Question: Why does the output plot for the ggplot is not showing in the output?What is the problem with the following code? It doesn't produce any error but it does shows the ggplot graph in ui.In r shiny the data flow is very difficult, since i'm a beginner

ui.R
'''
library(shiny)
library(DT)
library(ggplot2)
shinyUI(fluidPage(
titlePanel("Stock prediction"),
sidebarLayout(
sidebarPanel(
textInput(inputId = "stock_name",label = "Enter the stock name",value = "MSFT"),
textInput(inputId = "stock_history",label = "How many days back would you like your data to go back to help make the prediction?",value = "compact")
),
mainPanel(
h2("Stock data"),
DT::dataTableOutput("data_table"),
renderPlot("plot_high")
)
)
))
'''
server.R
'''
library(DT)
library(shiny)
library(alphavantager)
library(ggplot2)
data <- function(stock_name="",days_history){
av_api_key("YOUR_API_KEY")
sri <- data.frame(av_get(symbol = stock_name, av_fun = "TIME_SERIES_DAILY", interval = "15min", outputsize = "compact"))
sri
}
visualization <- function(sri){
high_vis <- ggplot(aes(x = timestamp, y = high),data = sri) + geom_freqpoly(stat = "identity") +
labs(title = "High price vs Time",x = "Timeline in months",y = "Share price - High") +
theme_classic(base_size = 20)
high_vis
}
shinyServer(function(input, output) {
output$data_table <- renderDataTable({data(input$stock_name,input$stock_history)})
output$plot_high <- renderPlot({visualization(data_table)})
})
'''
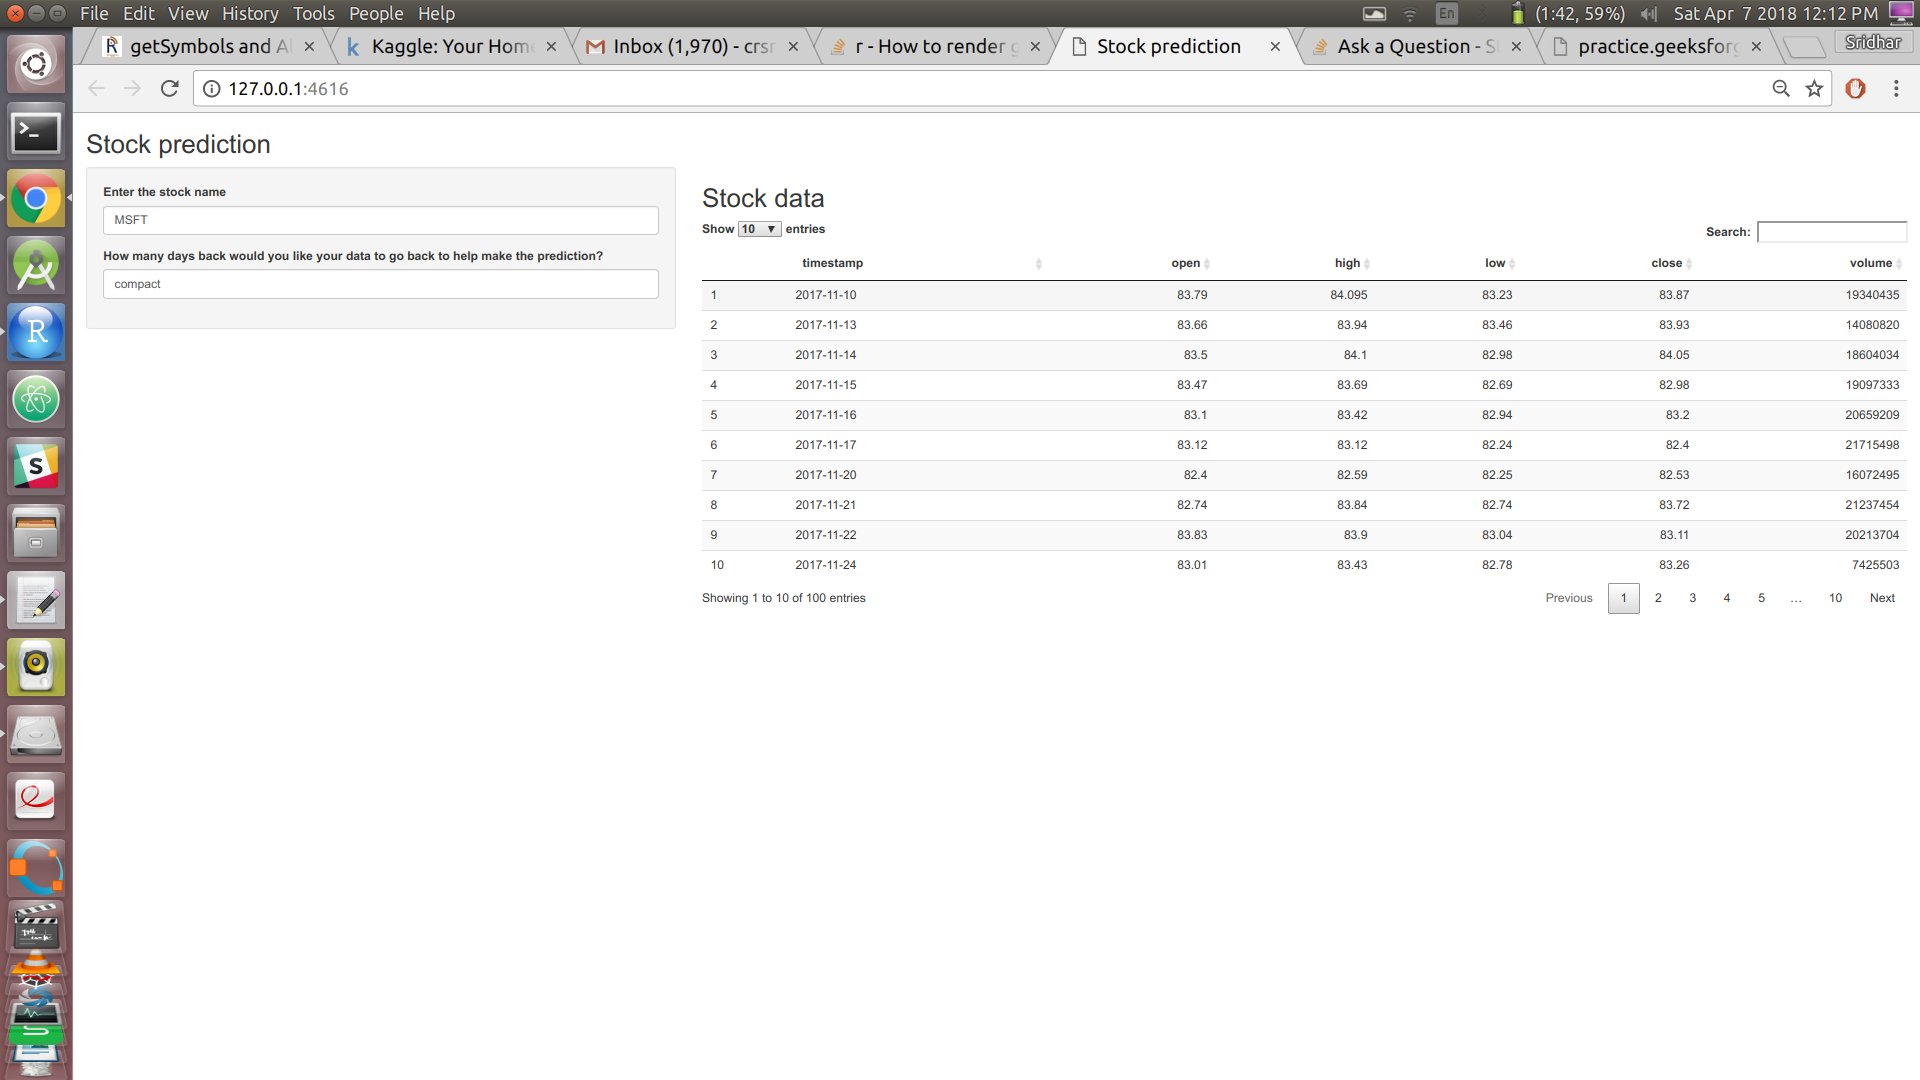
Answer: This should work.
Replace
- 'renderPlot("plot_high")''plotOutput("plot_high")'- 'visualization(data_table)''visualization(data(stock_name=input$stock_name, input$stock_history))'
You may also want to remove 'DT::' in 'DT::dataTableOutput("data_table")'. For some reason, 'dataTableOutput' function from 'DT' package is not working for me (so I used the same function but directly from 'shiny').
It might be clearer to you to rewrite 'shinyServer' as:
'''
shinyServer(function(input, output) {
data_table <- reactive({data(stock_name=input$stock_name, input$stock_history)})
output$data_table <- renderDataTable({data_table()})
output$plot_high <- renderPlot({visualization(data_table())})
})
'''
---
Note that 'input$stock_history' ('days_history') is not used (and could be removed) in the provided code for 'data()' function.